Question: I am using Eclipse Neon IDE (for Java EE developers) in Ubuntu 17.04.
I tried other versions of eclipse also, but I am not able to see tool bar in the eclipse.
Please help me on this.
Thanks in advance

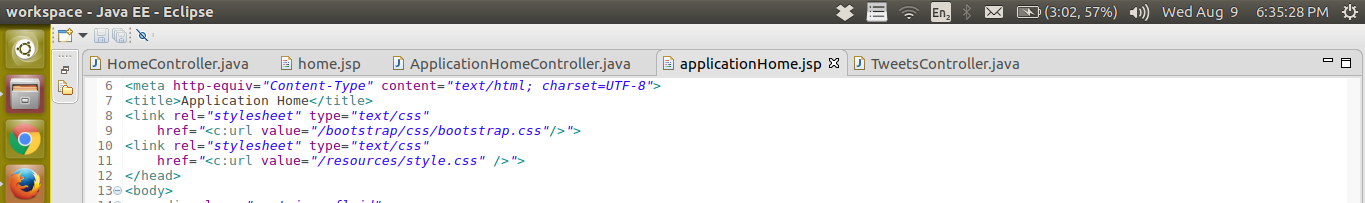
Answer: This seems to be <URL>. Maybe it is already fixed in Eclipse Oxygen. If not, please add a comment in the Eclipse bug and try following workaround:
> <URL>